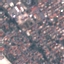
Label: Residential